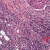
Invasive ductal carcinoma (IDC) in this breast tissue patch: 1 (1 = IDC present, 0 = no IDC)